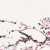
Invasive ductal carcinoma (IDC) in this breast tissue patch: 0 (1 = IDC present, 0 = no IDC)